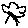
Label: tree